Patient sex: F
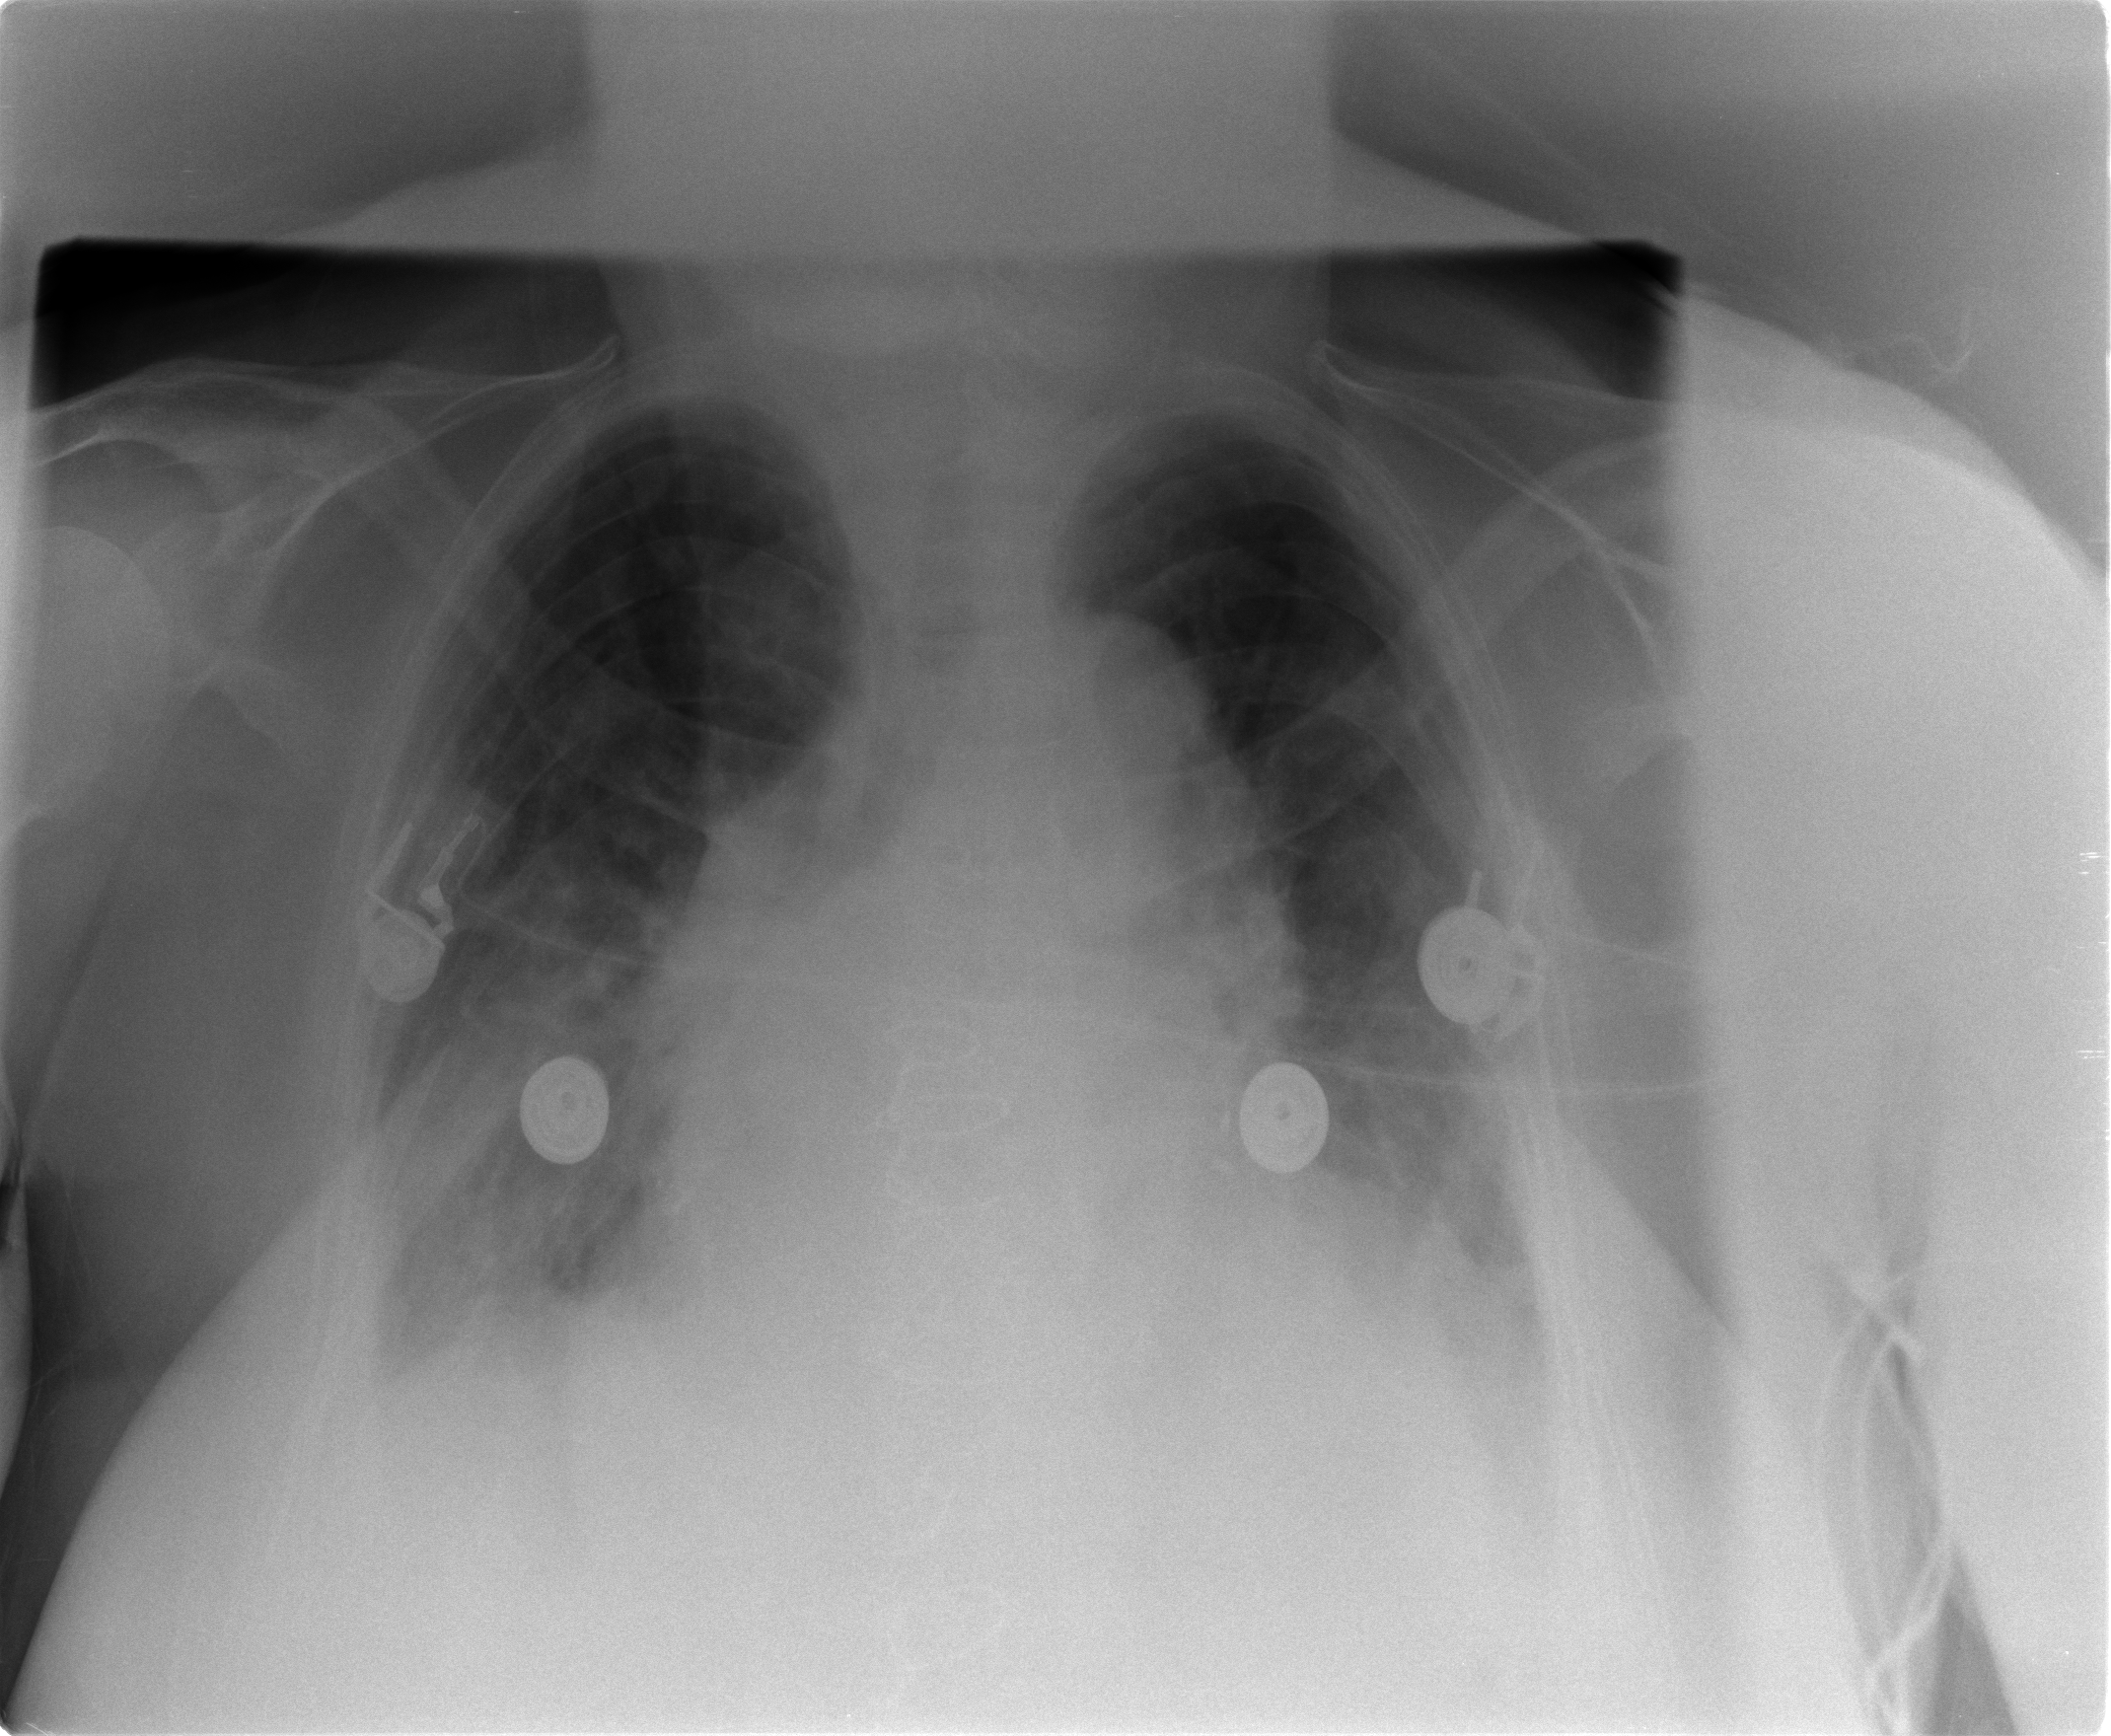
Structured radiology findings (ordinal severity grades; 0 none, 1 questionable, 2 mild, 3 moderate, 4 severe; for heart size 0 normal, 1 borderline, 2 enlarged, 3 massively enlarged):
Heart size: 2
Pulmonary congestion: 2
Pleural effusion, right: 2
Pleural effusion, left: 2
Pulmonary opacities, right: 0
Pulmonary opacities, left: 0
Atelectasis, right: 2
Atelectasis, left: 2